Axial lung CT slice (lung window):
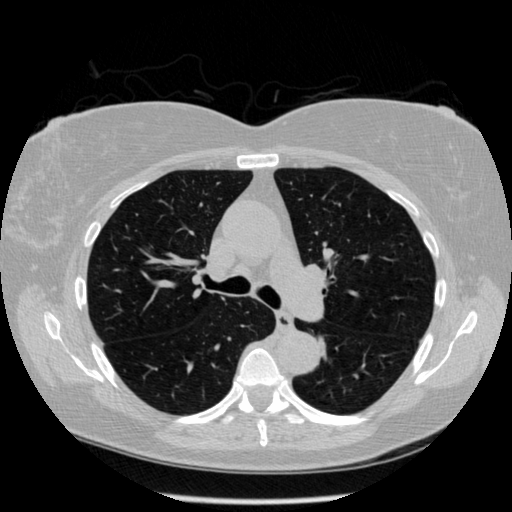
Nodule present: no